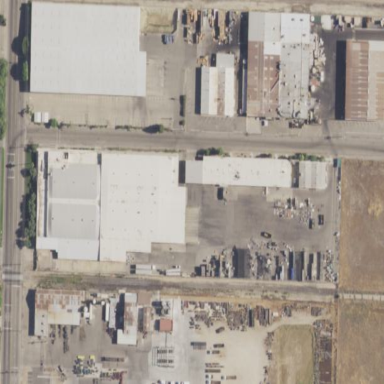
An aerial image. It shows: Industrial area.